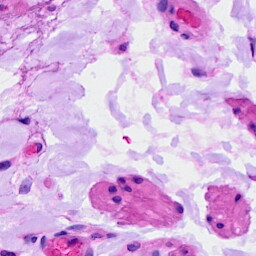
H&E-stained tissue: Ovarian